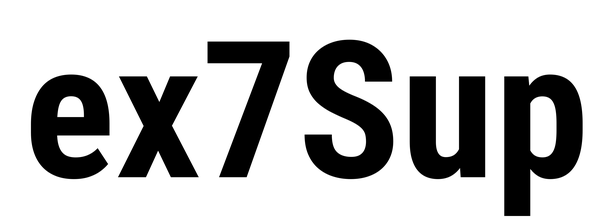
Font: Roboto_Condensed_Bold